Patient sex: M
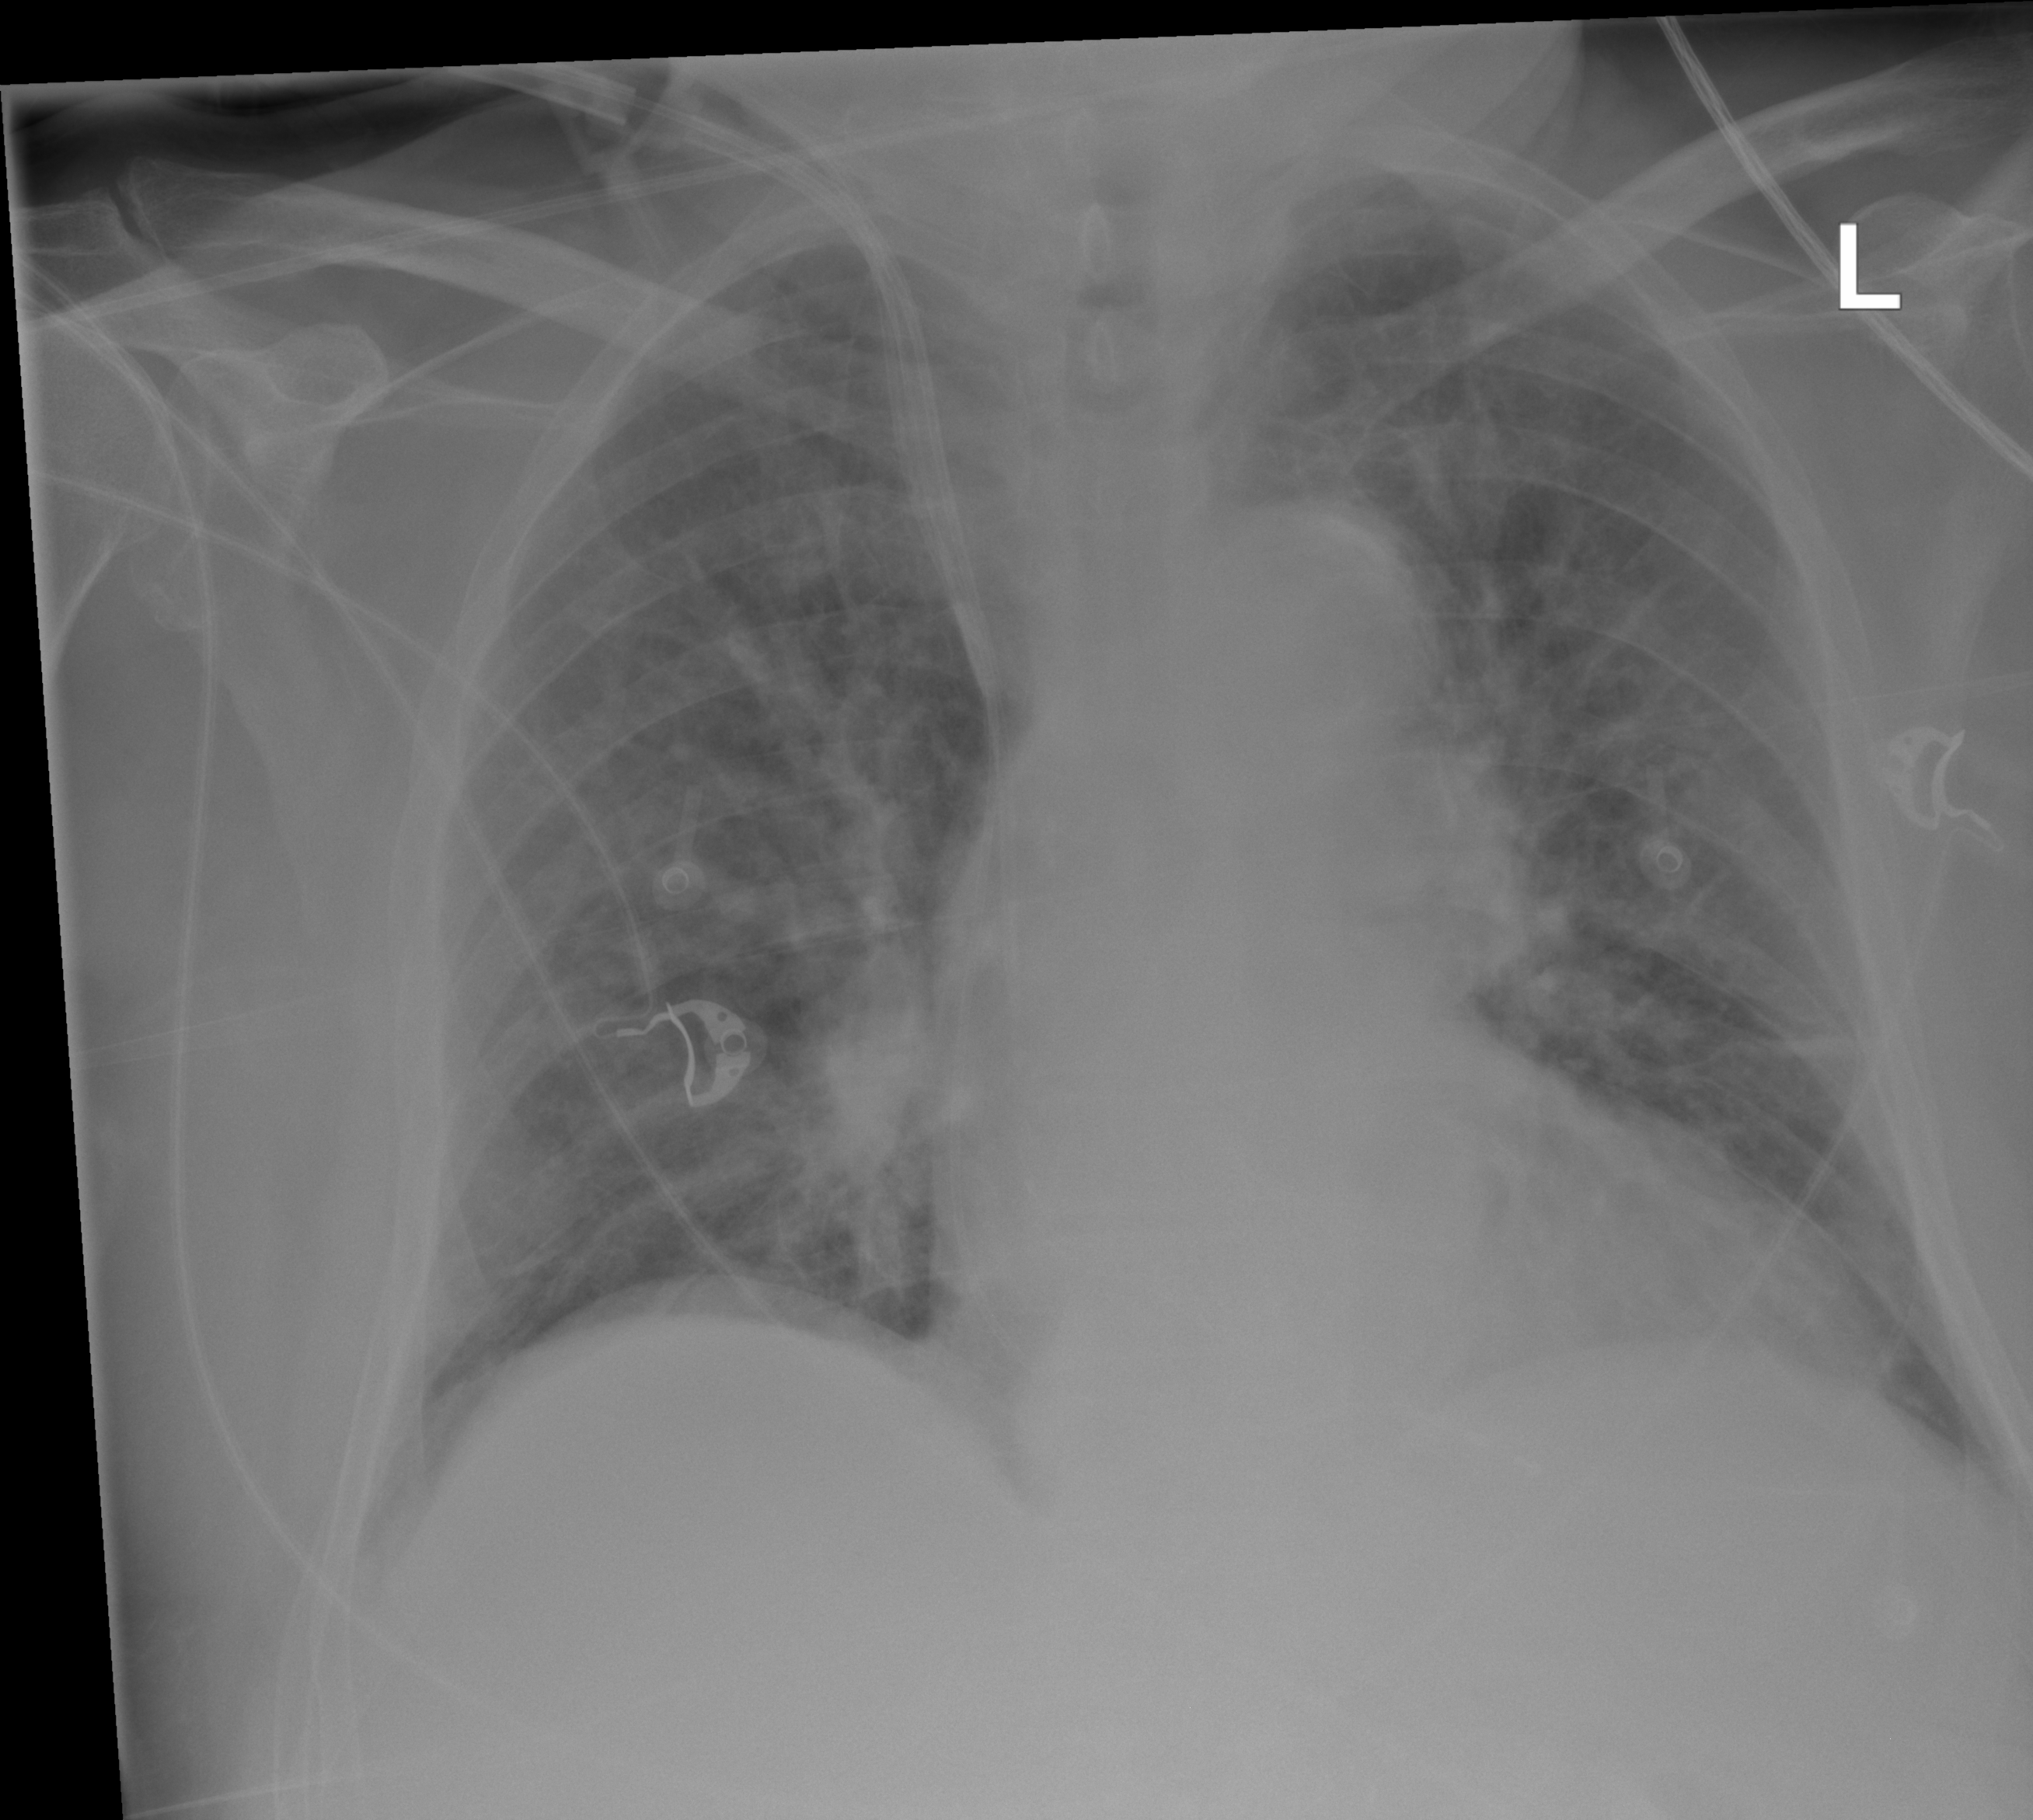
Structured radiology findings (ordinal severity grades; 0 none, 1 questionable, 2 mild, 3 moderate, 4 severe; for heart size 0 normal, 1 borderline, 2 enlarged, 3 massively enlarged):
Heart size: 2
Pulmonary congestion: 2
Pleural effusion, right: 1
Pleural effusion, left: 0
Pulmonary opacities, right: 2
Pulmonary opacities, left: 2
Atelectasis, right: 2
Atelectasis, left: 1